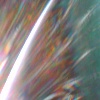
Label: sunburn